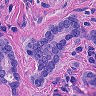
Metastatic tissue present: yes